Chest X-ray. View position: PA
Patient age: 54
Patient sex: M
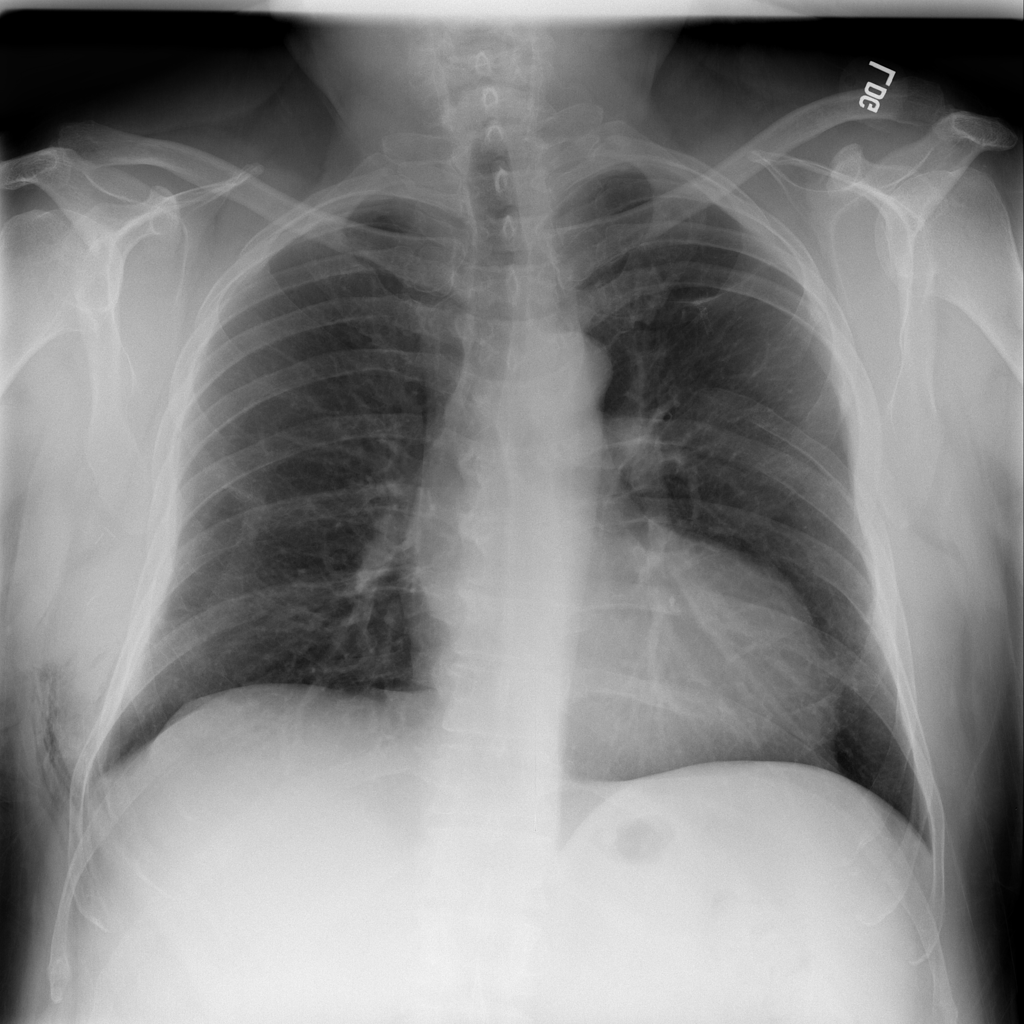
Finding: Pneumothorax